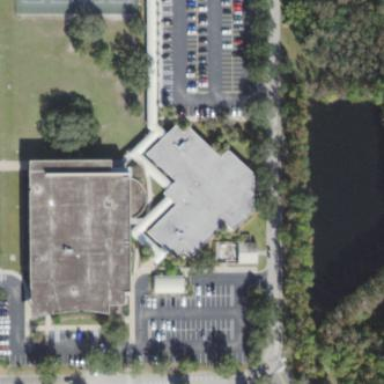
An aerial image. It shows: College building.